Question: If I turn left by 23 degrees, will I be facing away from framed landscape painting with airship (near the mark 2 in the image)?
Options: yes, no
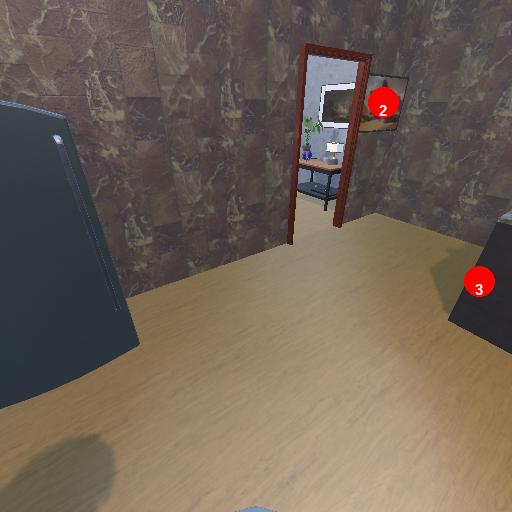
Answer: yes